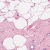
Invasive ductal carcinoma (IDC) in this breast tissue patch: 0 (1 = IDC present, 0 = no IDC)